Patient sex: M
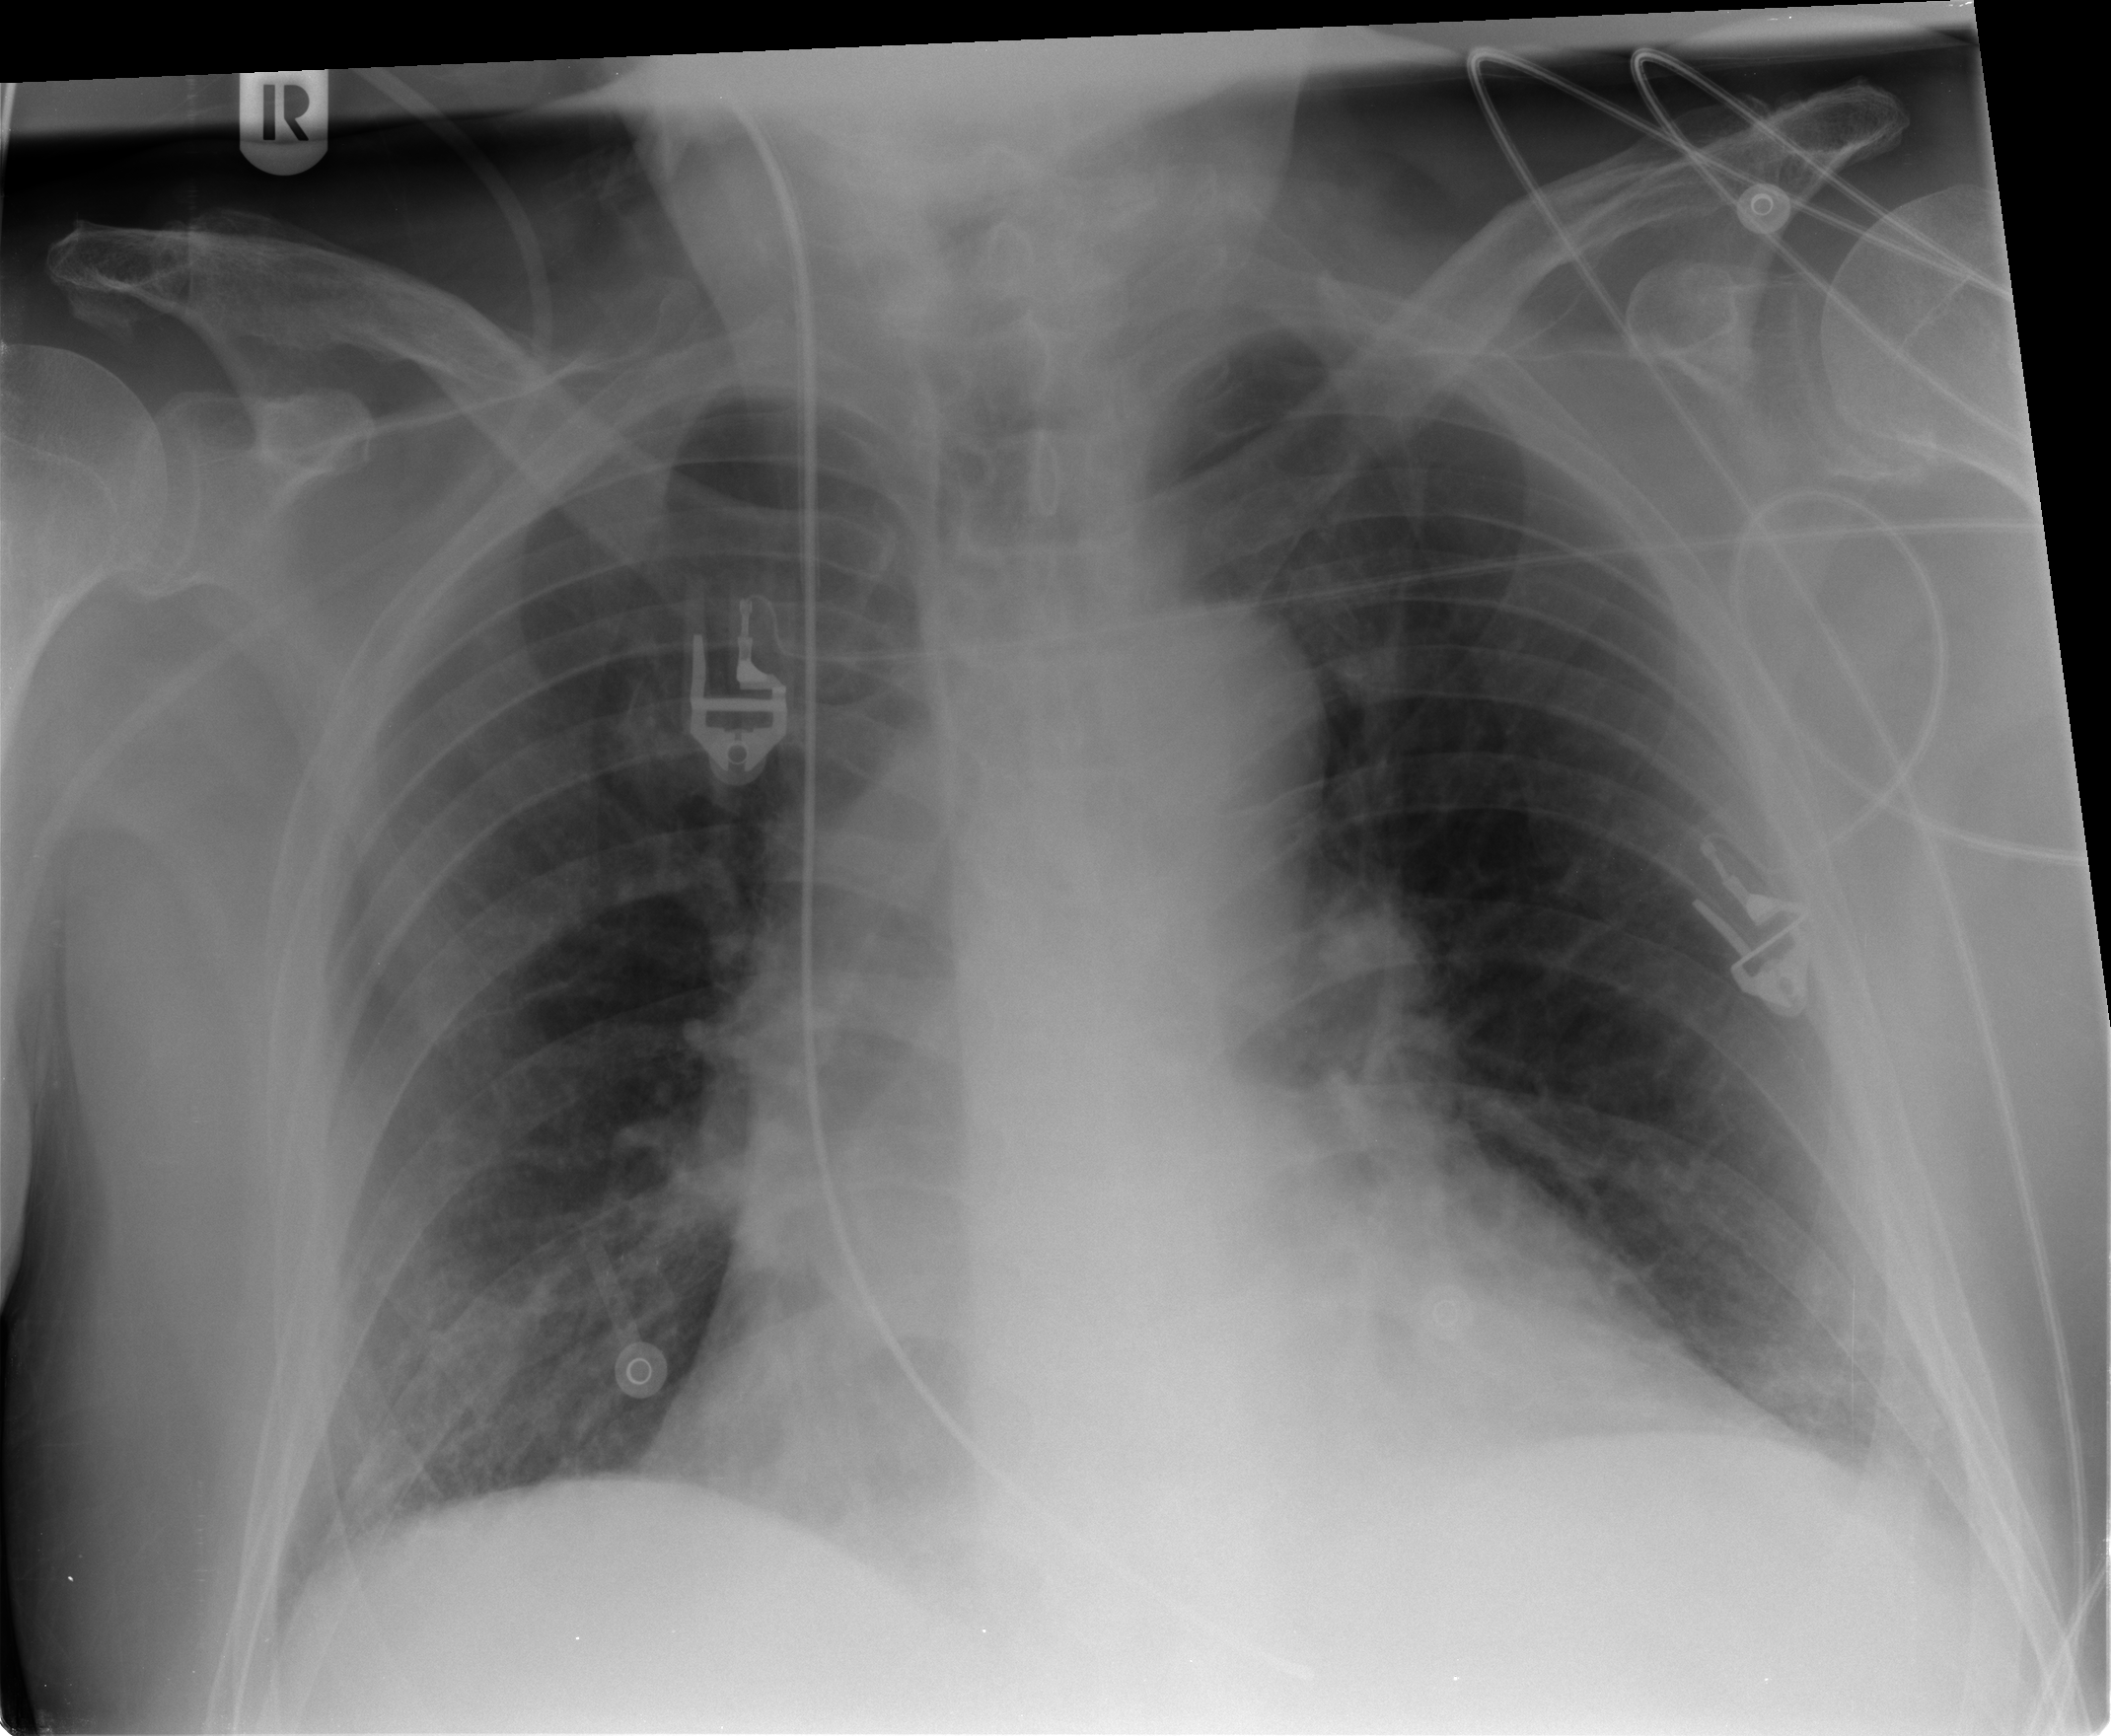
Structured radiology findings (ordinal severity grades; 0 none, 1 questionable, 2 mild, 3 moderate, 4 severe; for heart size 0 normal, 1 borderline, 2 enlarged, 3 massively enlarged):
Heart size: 2
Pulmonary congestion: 0
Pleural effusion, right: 0
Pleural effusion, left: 0
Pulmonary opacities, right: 0
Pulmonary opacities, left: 0
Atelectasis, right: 0
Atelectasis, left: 1